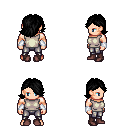
a pixel art fantasy rpg character, male body template, human, light skin, white sleeveless shirt, metal pants, black swoop hairstyle, white cloth bracers, maroon shoes, four views (front, back, left, right), 2x2 character sprite sheet, small pixel art, hard edges, no anti-aliasing